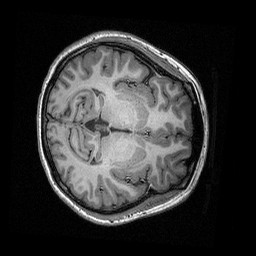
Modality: T1w
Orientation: axial
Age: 21
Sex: female
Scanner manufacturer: siemens
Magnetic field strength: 3 T
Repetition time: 2.53 s
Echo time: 0.00309 s